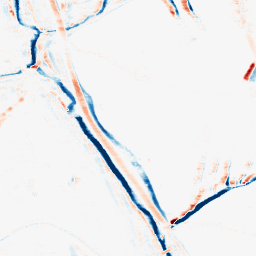
Category: morphological
Decomposition family: morphological_rect
Decomposition parameters: operation: average
width: 10
height: 3
Upsampling method: linear_exact
Upsampling parameters: scale: 8
Upsampling scale: 8